Question: This question is related to <URL>.
I am using <URL> for showing tab bar with scroll option. I have dragged new 7 View Controller on storyboard. If I select Popular, popular view controller should get displayed.

Any idea/ suggestions on how to get this done?
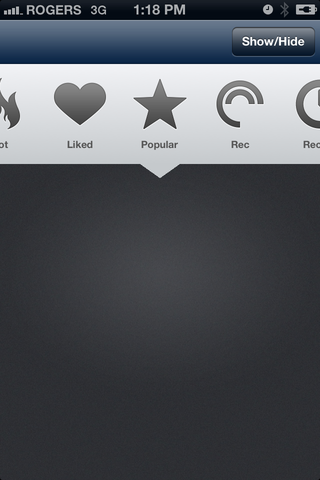
Answer: This is a typical example of view controller containment (where you want one view controller to present other view controllers). Navigation controllers and tab bar controllers are example of built in container controllers. But effective iOS 5, Apple opened up containment for the rest of us.
Please see:
- <URL>
By the way, buried in the is subtle note about those four containment methods:
- 'addChildViewController:'- 'removeFromParentViewController'- 'willMoveToParentViewController:'- 'didMoveToParentViewController:'
There are some strange interplay here. I would have thought that we, as application developers, would either just do the 'add...' and/or 'remove...' and that iOS would take care of all of the notifications for us, or that we would have to take care of the 'will...' and 'did...' notifications ourselves. But it's actually half-and-half. So read <URL> very carefully.